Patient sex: M
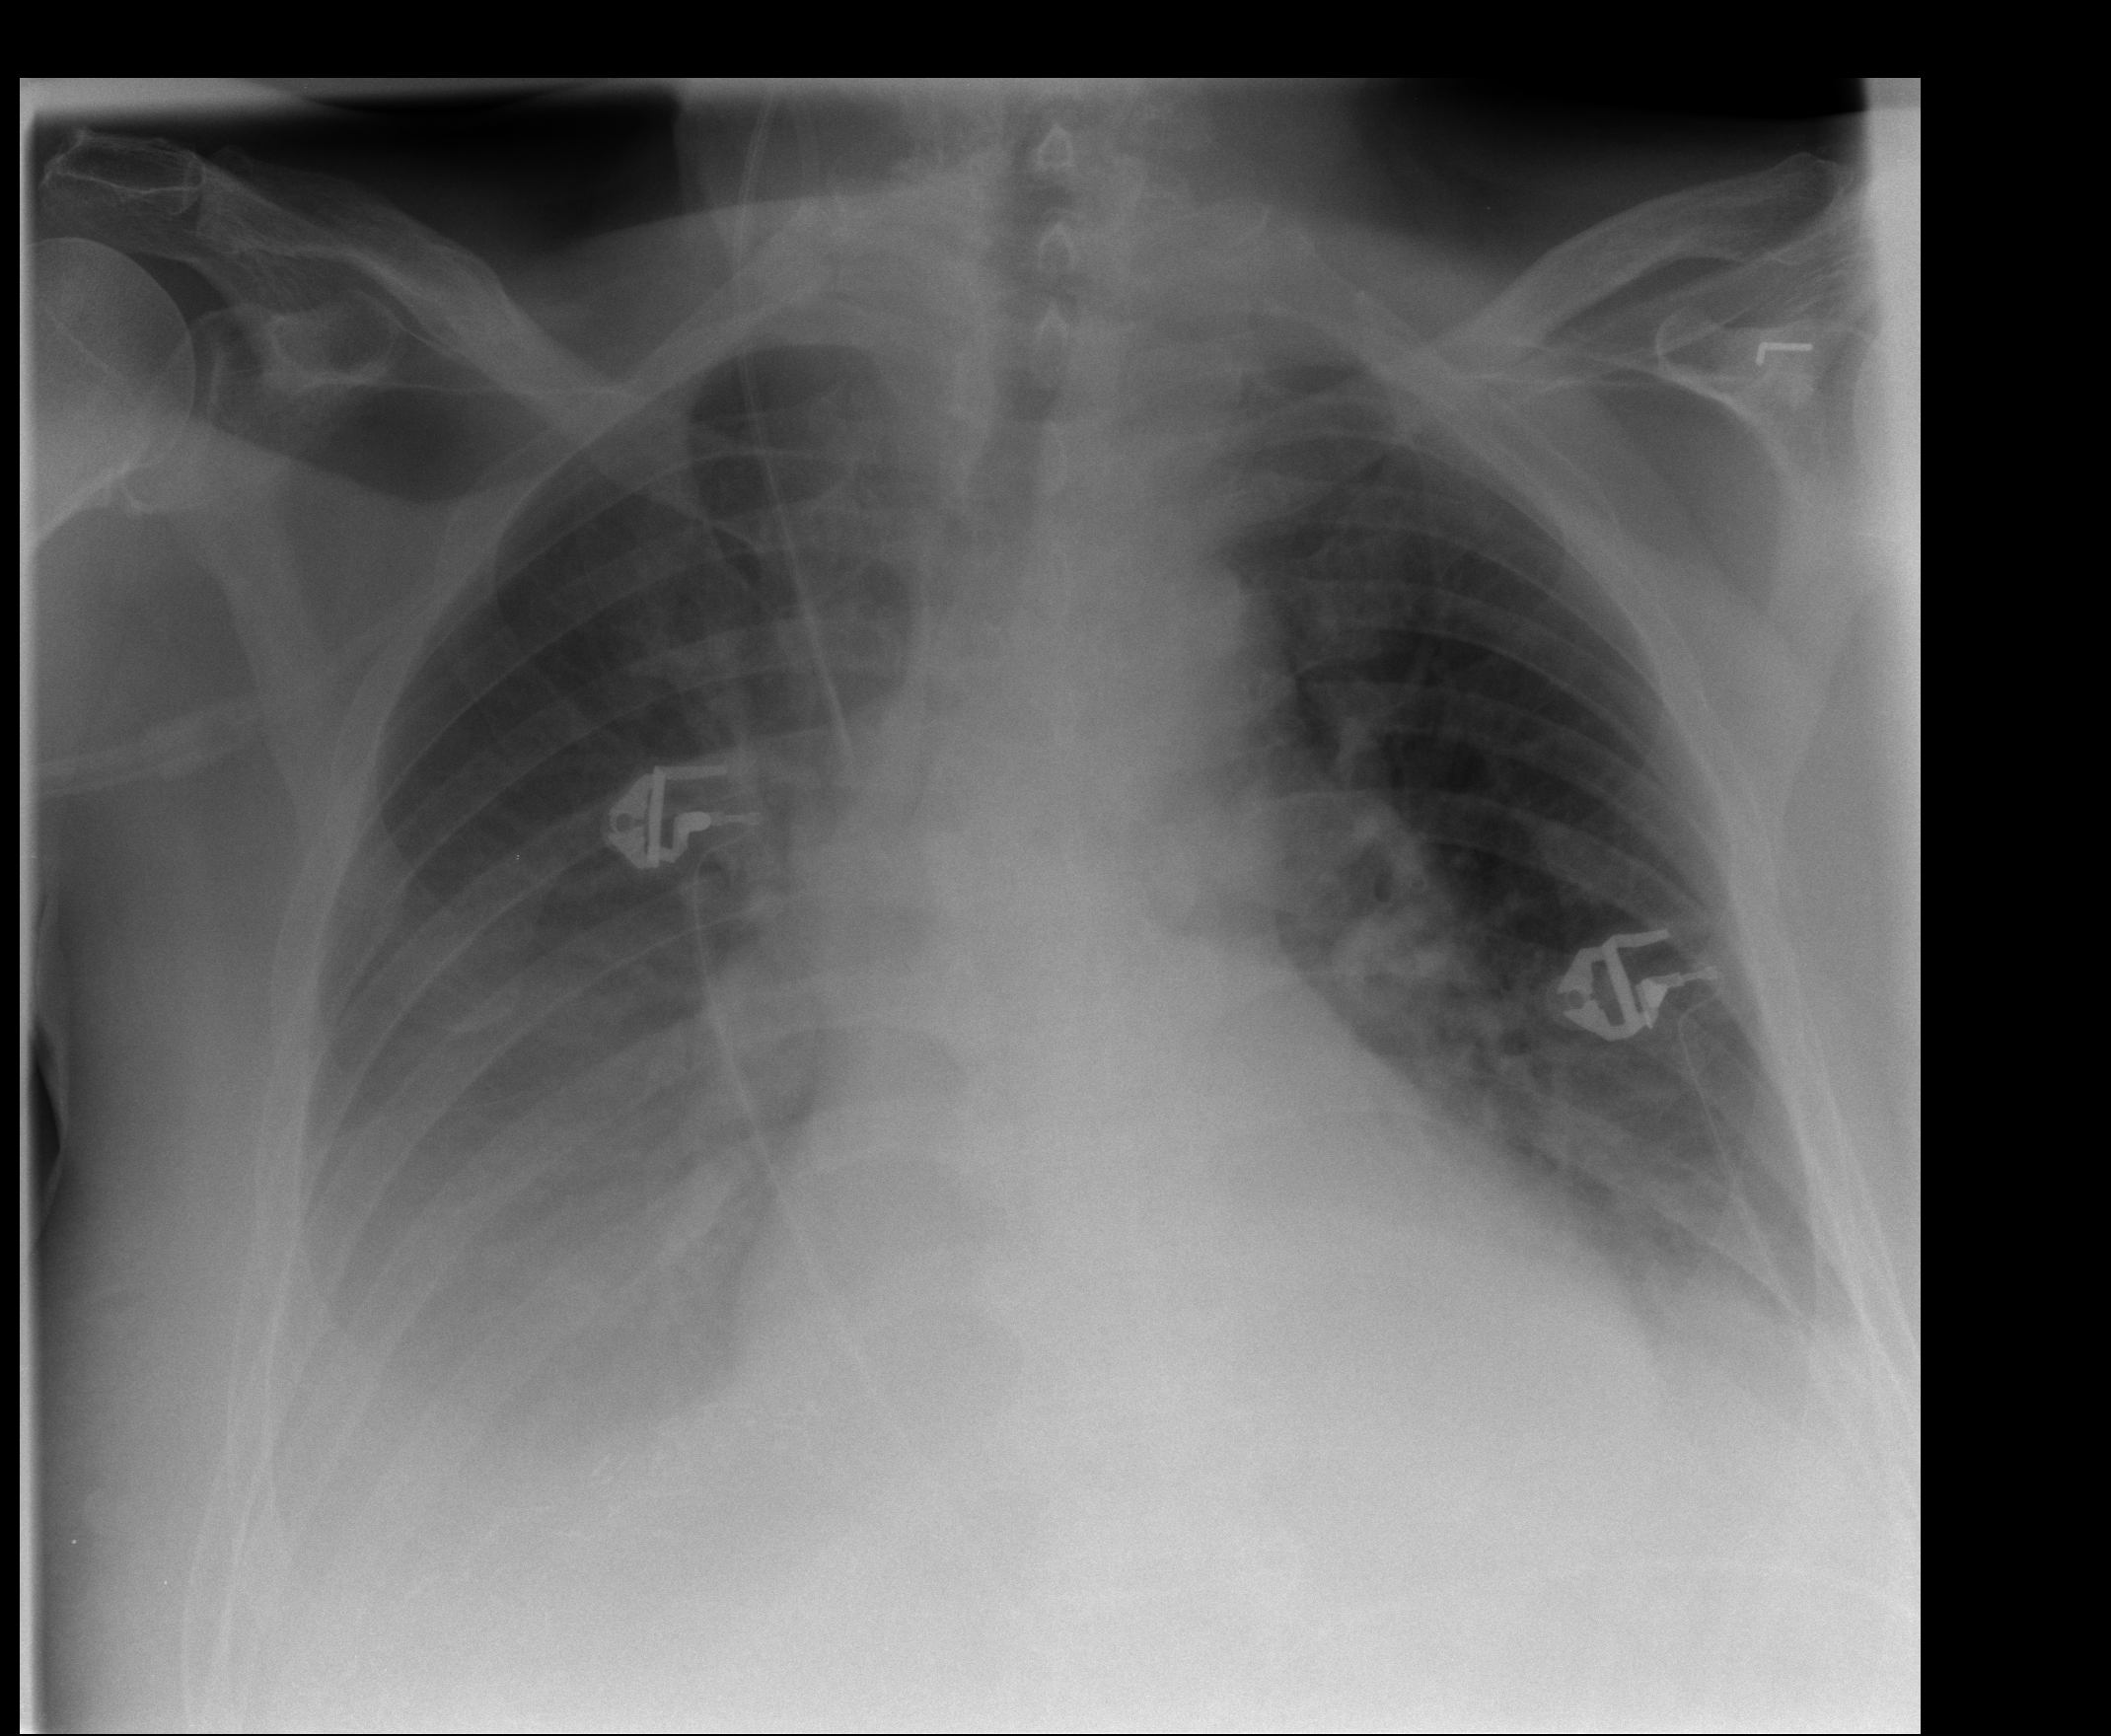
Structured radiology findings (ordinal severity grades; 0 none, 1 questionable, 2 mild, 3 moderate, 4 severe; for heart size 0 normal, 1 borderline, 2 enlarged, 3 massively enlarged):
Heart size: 2
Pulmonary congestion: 2
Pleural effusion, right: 3
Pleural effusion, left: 2
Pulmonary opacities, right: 0
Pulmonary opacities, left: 0
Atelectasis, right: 2
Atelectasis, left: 2